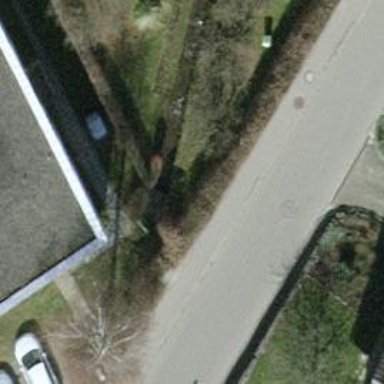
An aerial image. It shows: Hedge barrier.